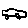
Label: car